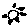
Label: sun